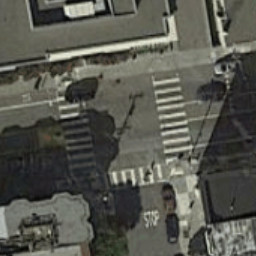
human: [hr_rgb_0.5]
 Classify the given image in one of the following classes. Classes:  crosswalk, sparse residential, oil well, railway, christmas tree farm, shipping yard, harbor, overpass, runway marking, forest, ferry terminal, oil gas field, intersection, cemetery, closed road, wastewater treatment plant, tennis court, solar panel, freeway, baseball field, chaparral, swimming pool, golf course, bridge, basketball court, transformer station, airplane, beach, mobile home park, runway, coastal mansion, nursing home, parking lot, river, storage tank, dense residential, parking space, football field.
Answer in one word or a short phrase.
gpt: crosswalk